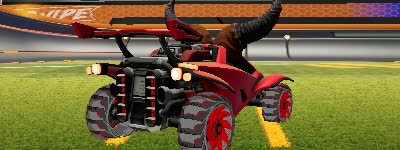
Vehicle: octane